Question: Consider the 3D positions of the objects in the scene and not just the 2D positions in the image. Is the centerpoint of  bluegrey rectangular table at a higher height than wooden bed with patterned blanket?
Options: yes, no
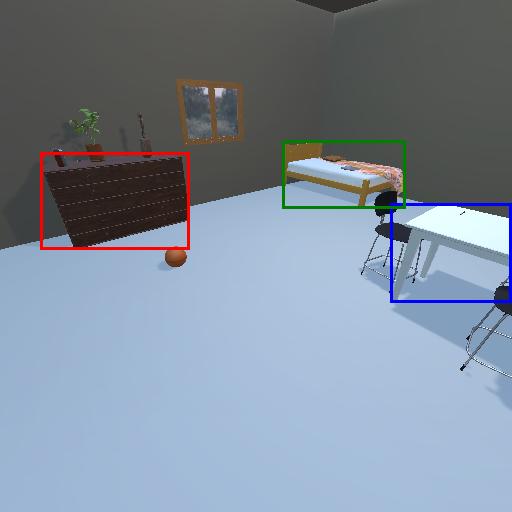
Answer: yes